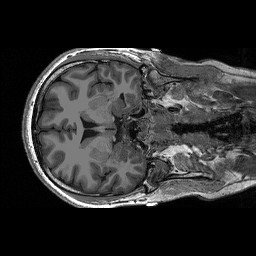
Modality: T1w
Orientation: axial
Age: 25
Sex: male